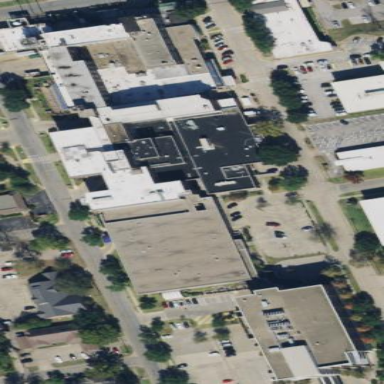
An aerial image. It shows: Hospital building.